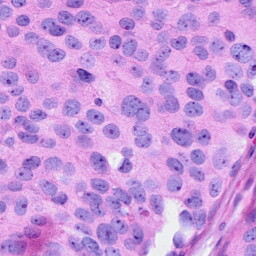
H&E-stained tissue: Breast